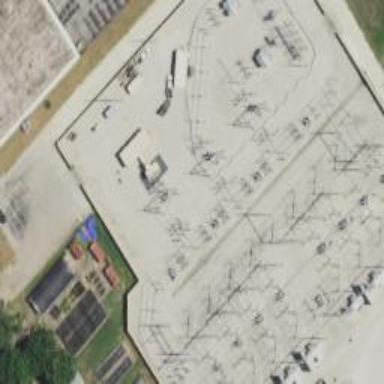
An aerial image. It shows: Switch for power supply.